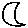
Label: moon